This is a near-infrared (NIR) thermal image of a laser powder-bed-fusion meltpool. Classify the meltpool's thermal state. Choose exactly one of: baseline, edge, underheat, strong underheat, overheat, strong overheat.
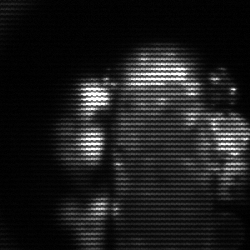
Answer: strong underheat